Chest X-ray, AP view. Patient: 21 years old, sex M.
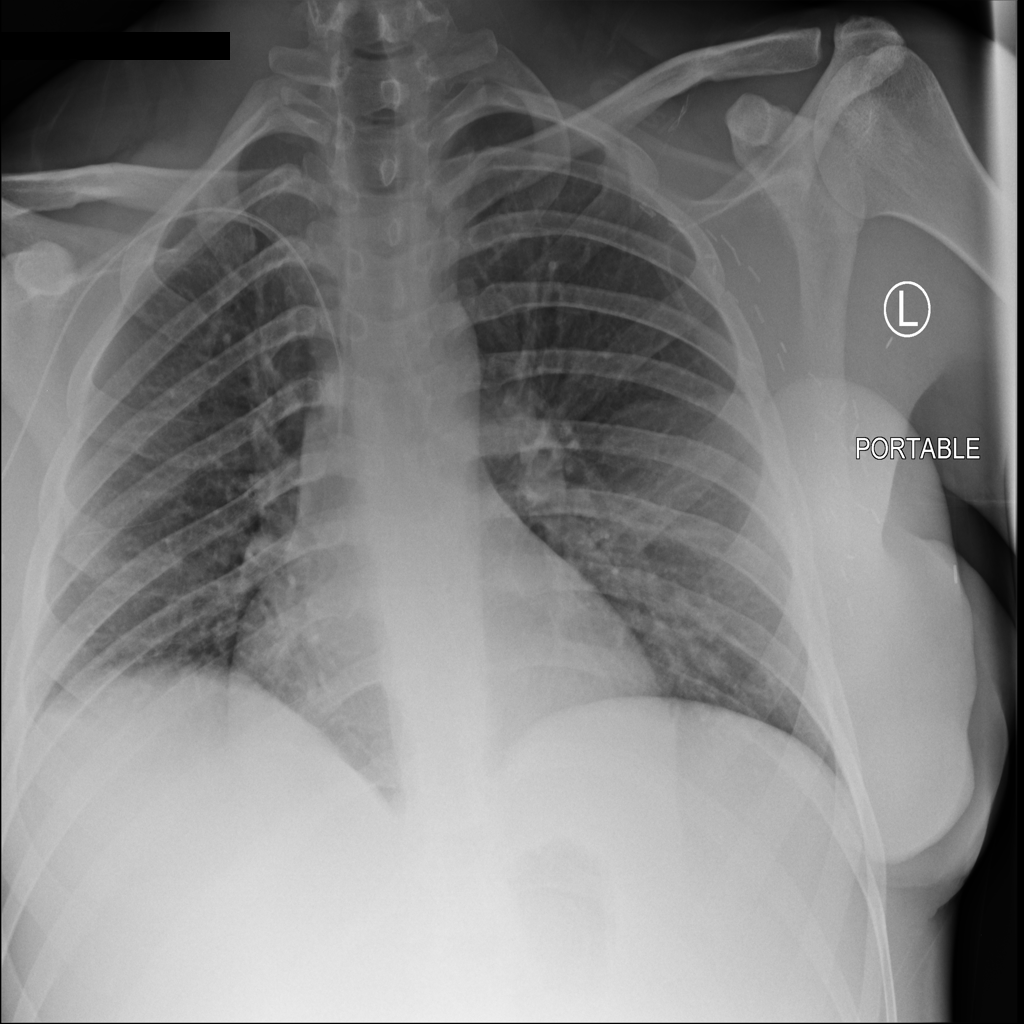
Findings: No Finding